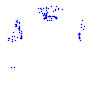
Particle: pion